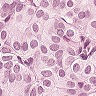
Metastatic tissue present: yes